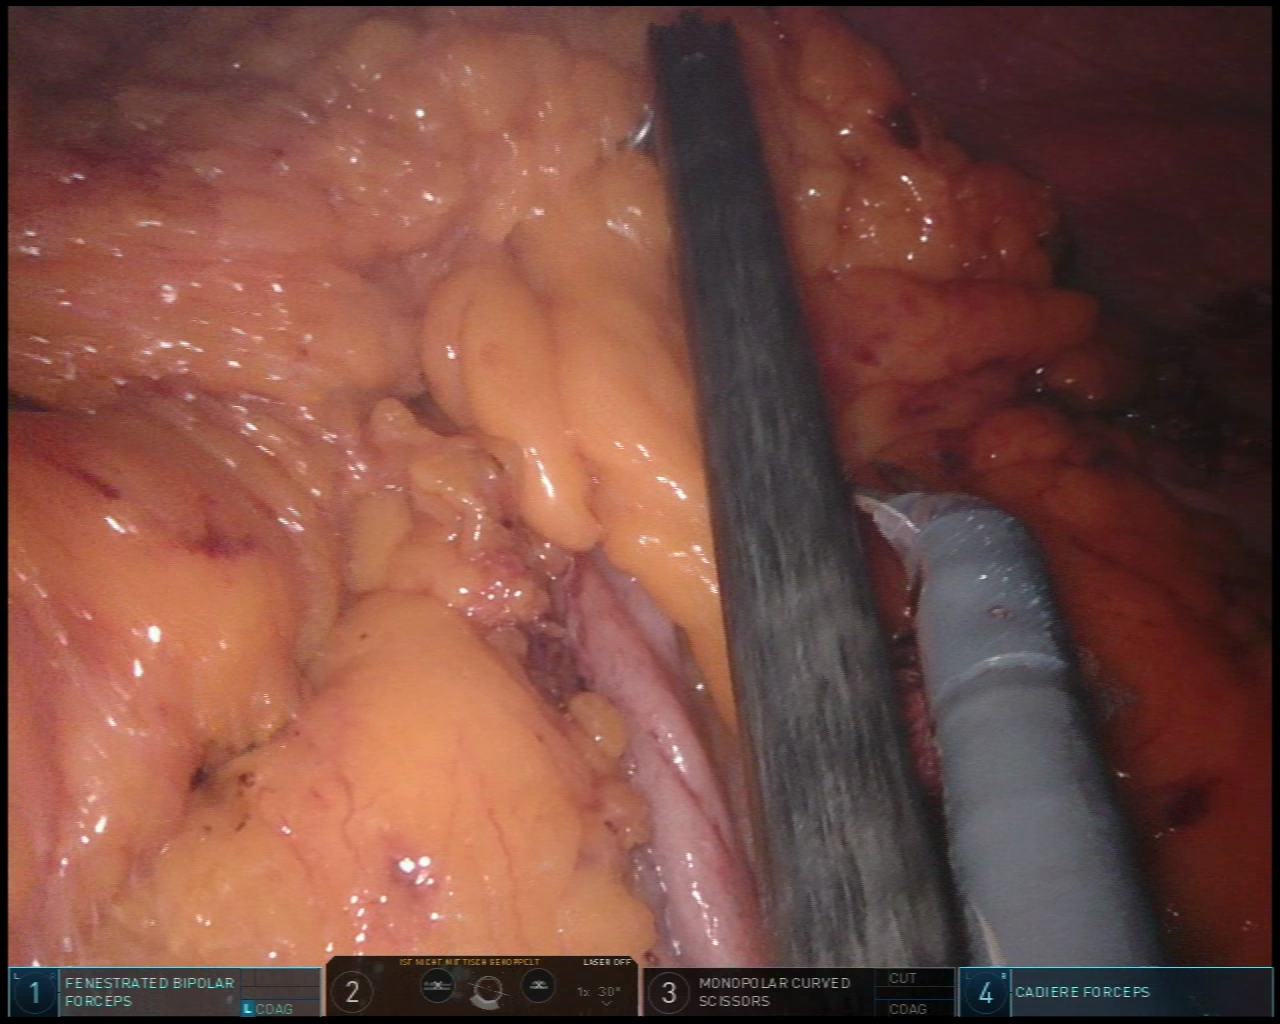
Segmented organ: colon
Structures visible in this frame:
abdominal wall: yes
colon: yes
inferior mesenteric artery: no
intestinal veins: no
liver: no
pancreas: no
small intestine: no
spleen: no
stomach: no
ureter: no
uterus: no
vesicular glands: no